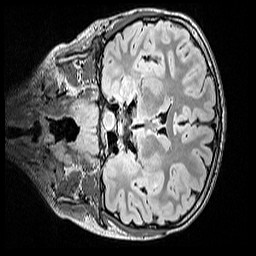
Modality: FLAIR
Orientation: coronal
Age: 9
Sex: male
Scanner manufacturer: siemens
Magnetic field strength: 3 T
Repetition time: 5 s
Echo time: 0.388 s